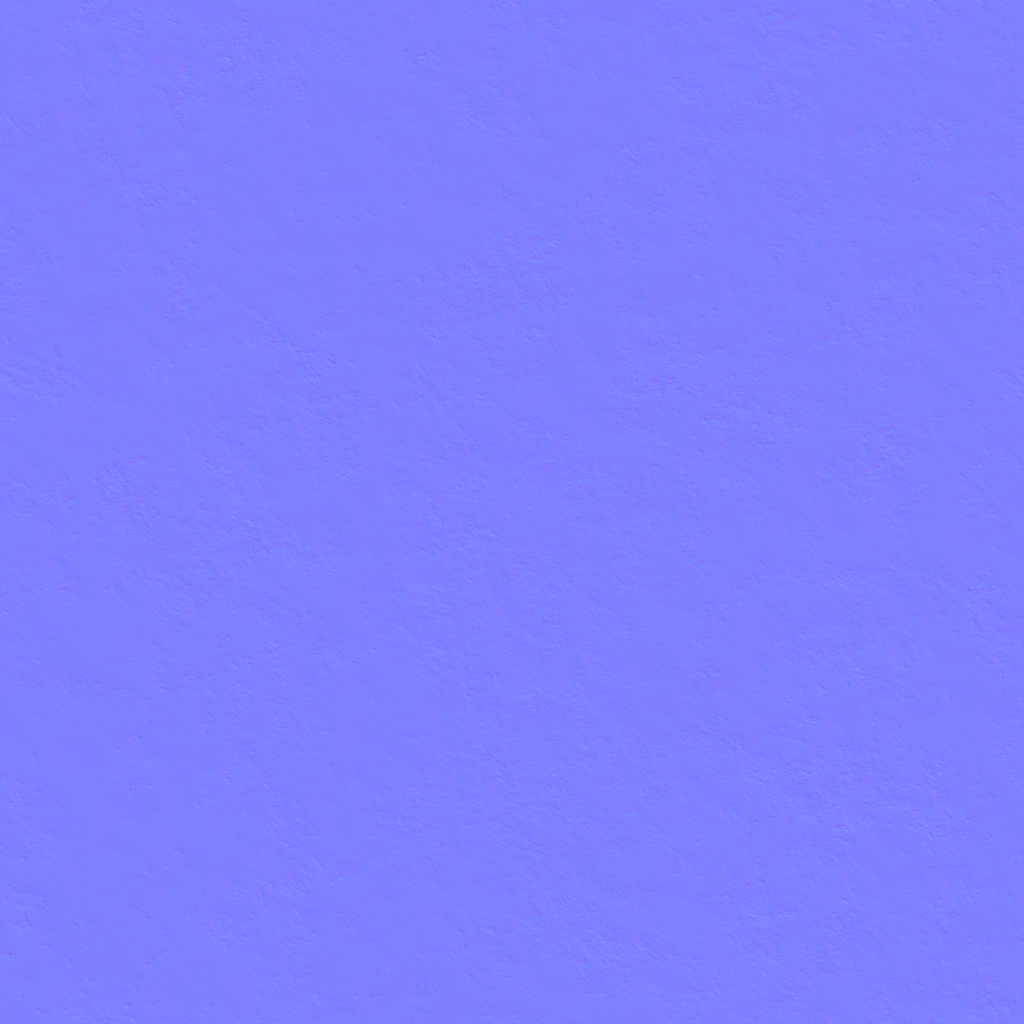
Texture map type: NormalGL